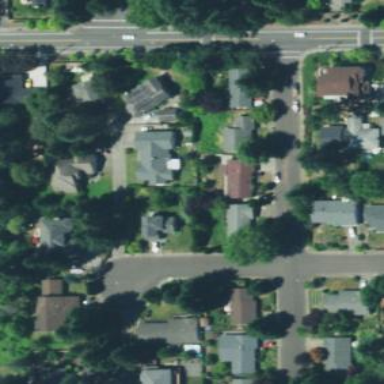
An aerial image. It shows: Residential area composed of single-family homes.